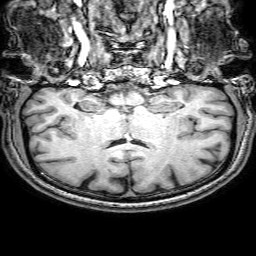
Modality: T1w
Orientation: sagittal
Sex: male
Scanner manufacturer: philips
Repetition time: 0.00819 s
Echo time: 0.00377 s